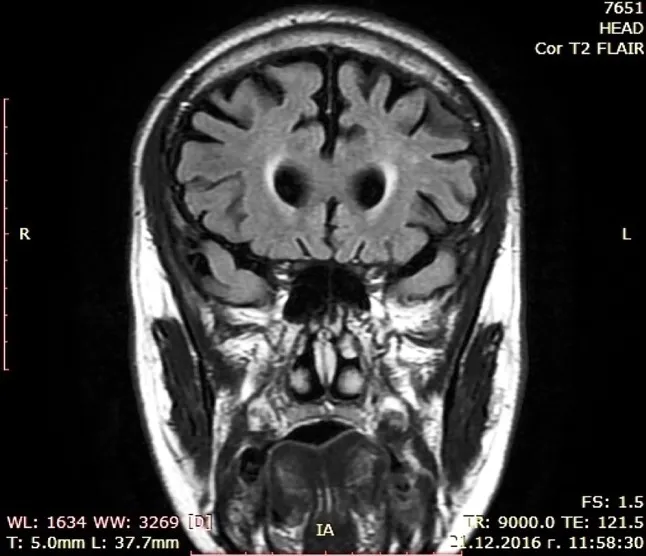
MRI scan (coronal).
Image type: radiology (mri)